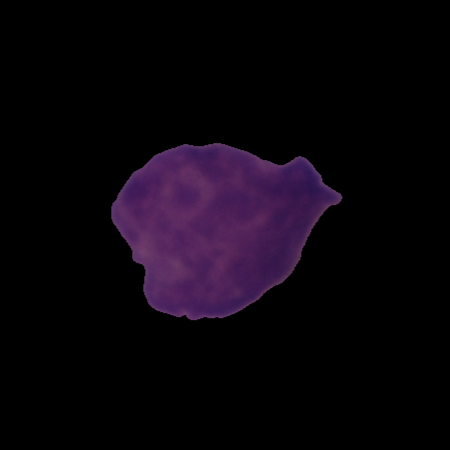
Label: cancer